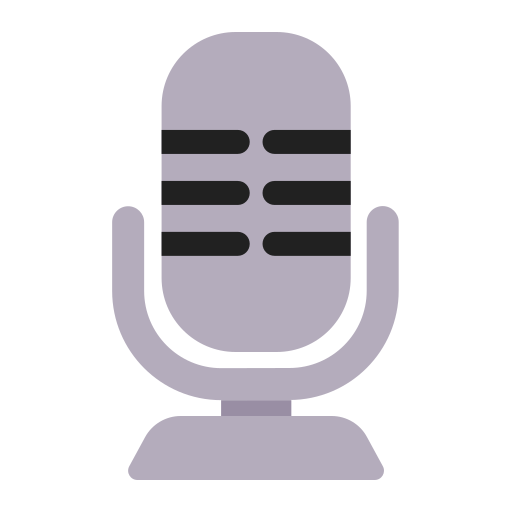
studio microphone flat